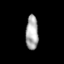
Tissue: skin
Cell type: Epithelial cells
Senescence score: 0.2527
Nuclear area (px): 420
Mean DAPI intensity: 170.398